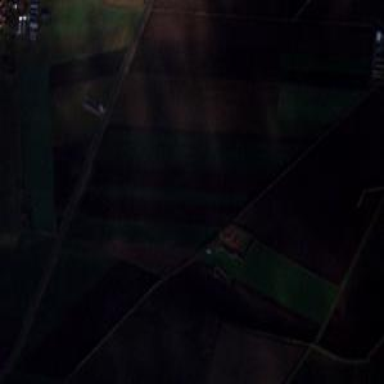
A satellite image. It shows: Picturesque farmland scene.